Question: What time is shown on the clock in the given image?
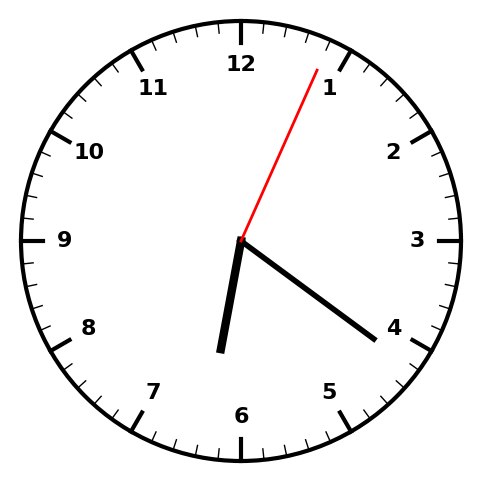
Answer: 06:21:04